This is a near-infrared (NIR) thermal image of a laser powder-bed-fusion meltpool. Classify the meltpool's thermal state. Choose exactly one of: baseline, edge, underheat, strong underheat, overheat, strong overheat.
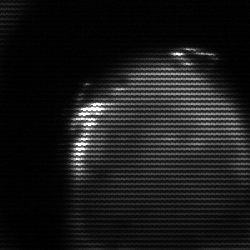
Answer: edge